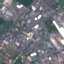
Label: Industrial